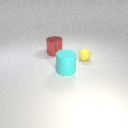
large red metal cylinder behind small yellow rubber sphere